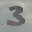
Label: 3